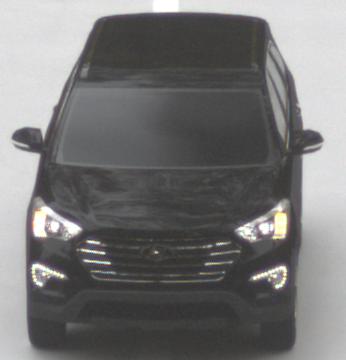
Make: Hyundai
Model: Santa Fe 2.4 GDI
Detailed model: Santa Fe (DM)
Model produced from: 2017/08
Model produced until: 2018/01
Doors: 5
Color: black
Road condition: dry road
Daytime: morning or afternoon
Contrast: low contrast